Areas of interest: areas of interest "Industrial"
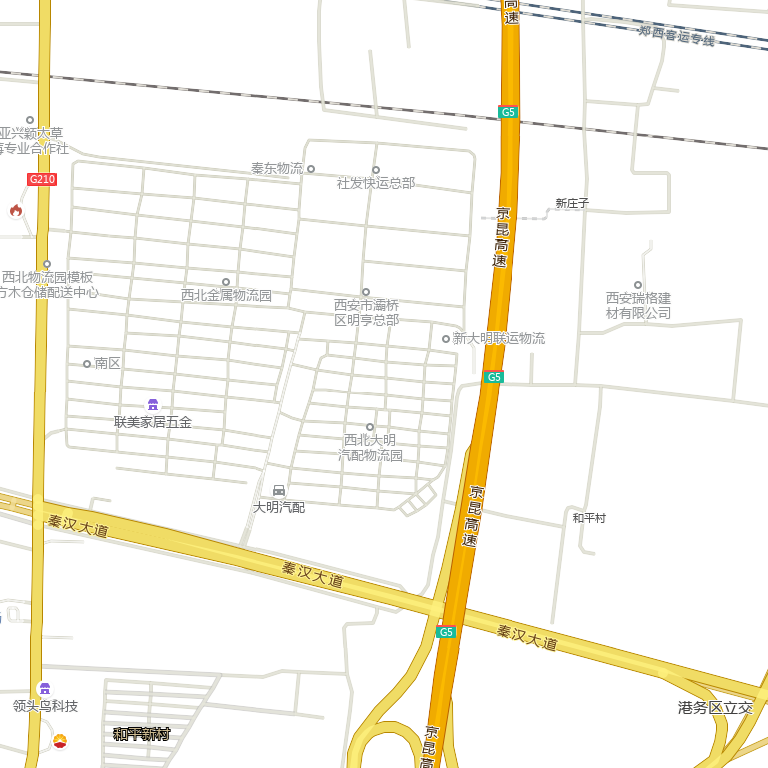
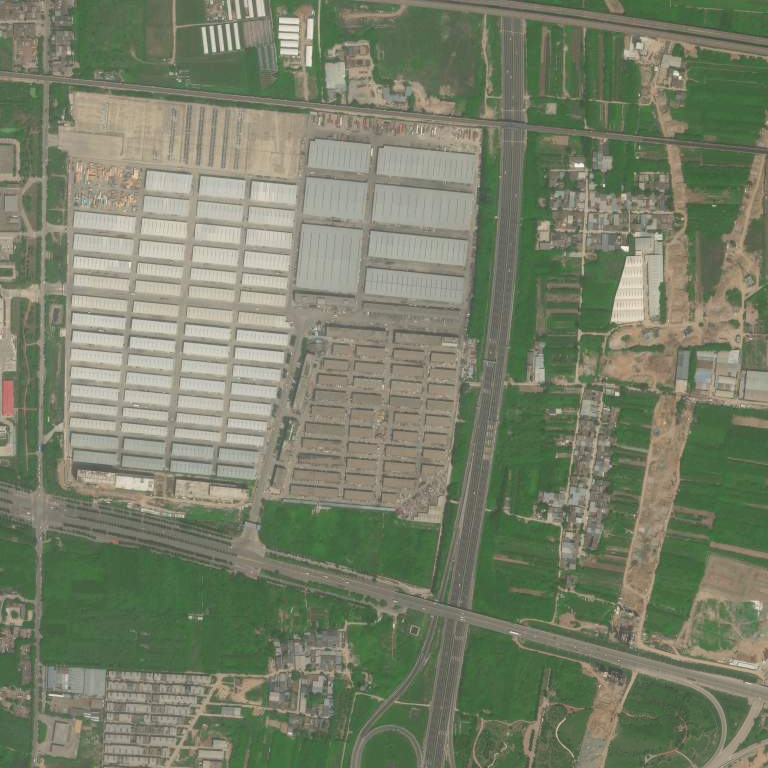